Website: walmart
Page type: payment
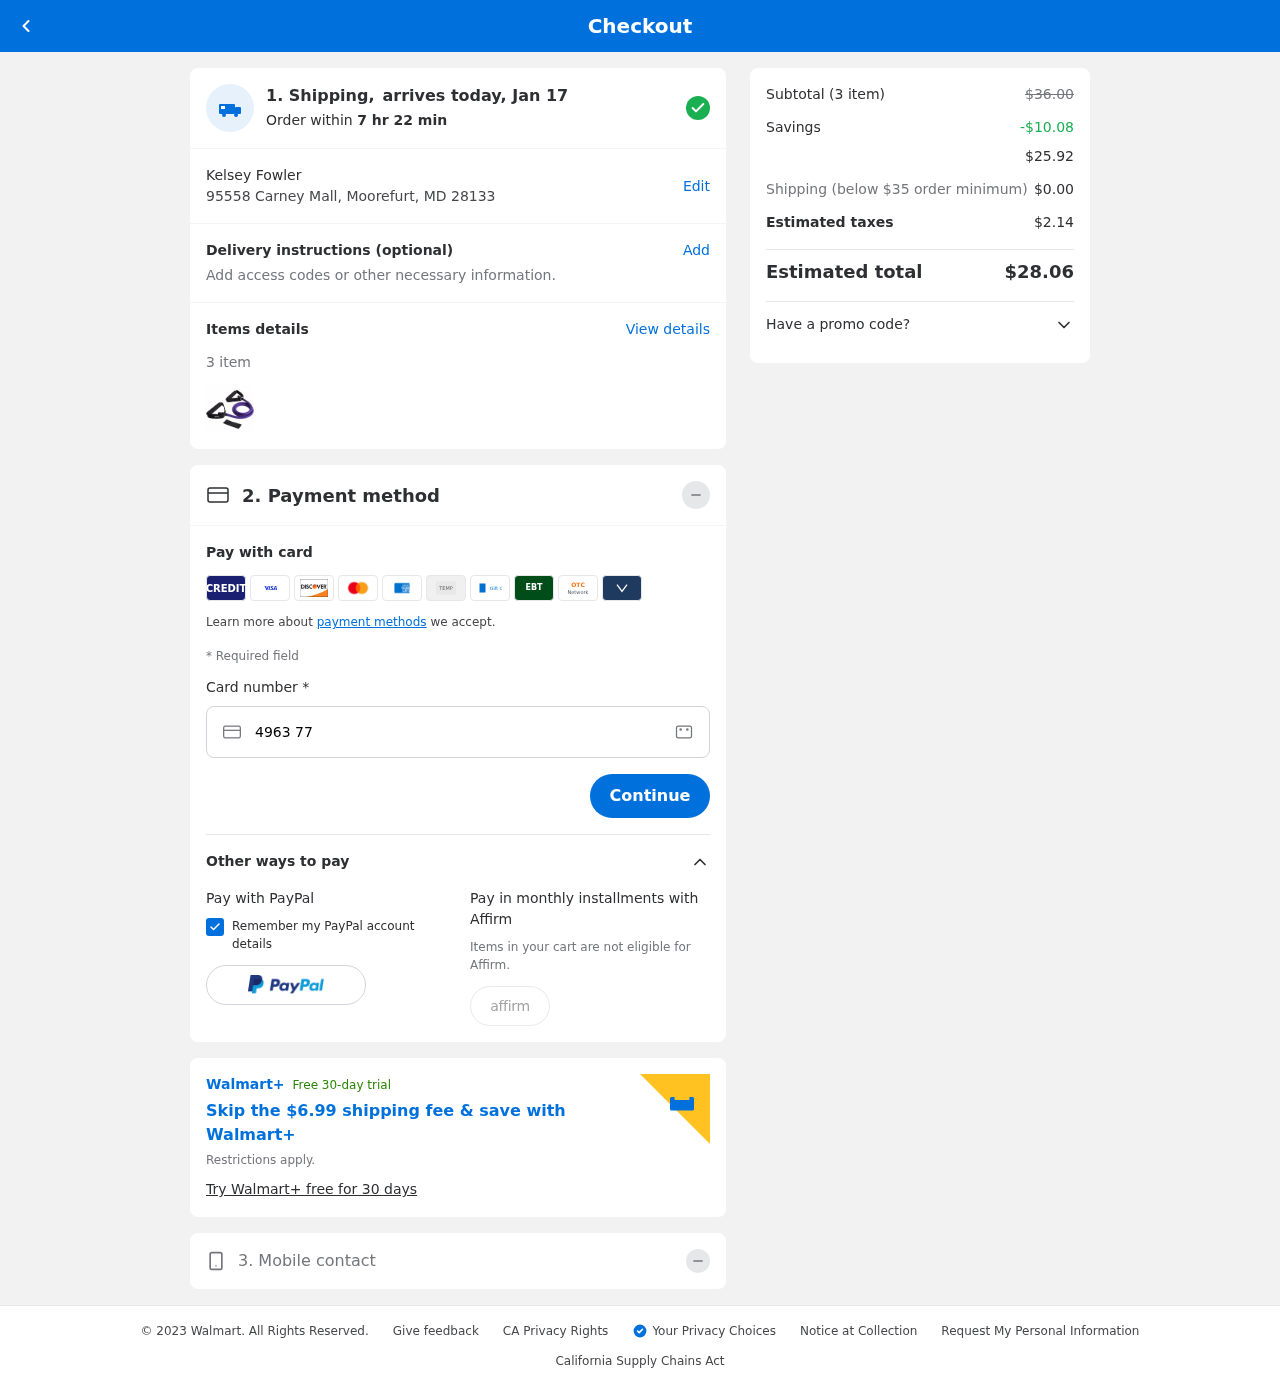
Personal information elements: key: PII_FULLNAME
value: Kelsey Fowler
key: PII_STREET
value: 95558 Carney Mall
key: PII_CITY_STATE_ZIP
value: Moorefurt, MD 28133
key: PII_CARD_NUMBER
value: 4963 7720 7531 3917
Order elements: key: ORDER_DELIVERY_DATE
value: Jan 17
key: ORDER_NUM_ITEMS
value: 3
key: ORDER_SUBTOTAL_BEFORE_SAVINGS
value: $36.00
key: ORDER_SAVINGS
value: -$10.08
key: ORDER_SUBTOTAL
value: $25.92
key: ORDER_SHIPPING_COST
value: $0.00
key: ORDER_TAX
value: $2.14
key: ORDER_TOTAL
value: $28.06